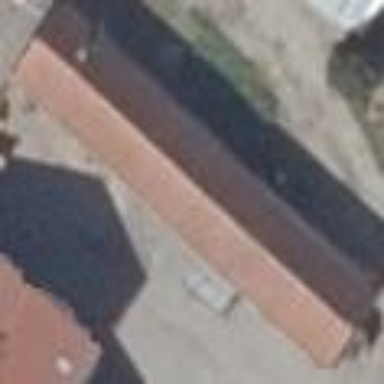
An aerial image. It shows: Garage.